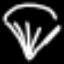
Label: diamond